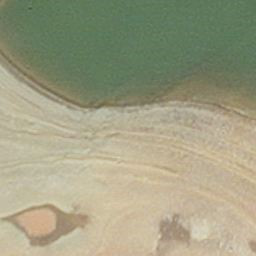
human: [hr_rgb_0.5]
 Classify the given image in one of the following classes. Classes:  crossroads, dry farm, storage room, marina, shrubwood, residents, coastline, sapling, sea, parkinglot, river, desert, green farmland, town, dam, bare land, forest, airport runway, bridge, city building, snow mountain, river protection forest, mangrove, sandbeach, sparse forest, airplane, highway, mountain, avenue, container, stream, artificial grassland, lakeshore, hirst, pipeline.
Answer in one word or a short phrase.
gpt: hirst